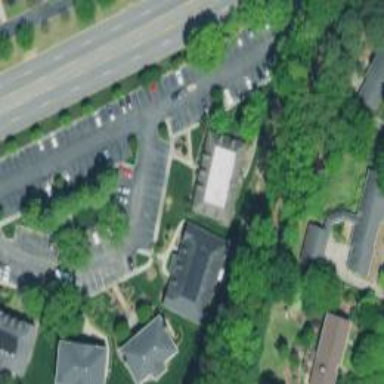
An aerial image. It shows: Parking area.